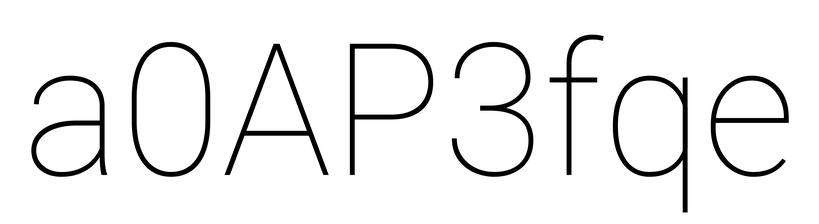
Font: Roboto_Thin